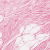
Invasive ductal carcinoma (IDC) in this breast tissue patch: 0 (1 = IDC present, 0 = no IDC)